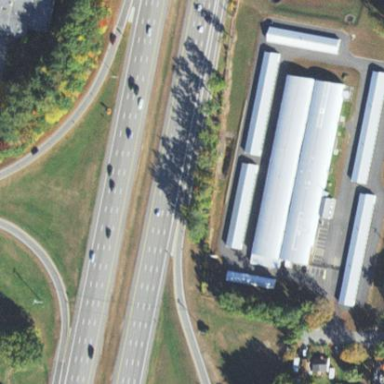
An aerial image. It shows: Commercial area with storage rental shop.